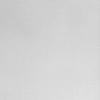
Label: dusty